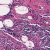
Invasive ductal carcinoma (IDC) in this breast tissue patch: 0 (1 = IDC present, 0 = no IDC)